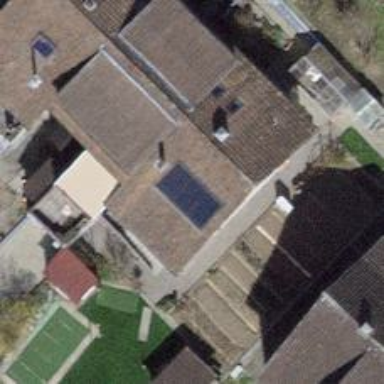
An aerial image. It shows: Solar photovoltaic panel generator.